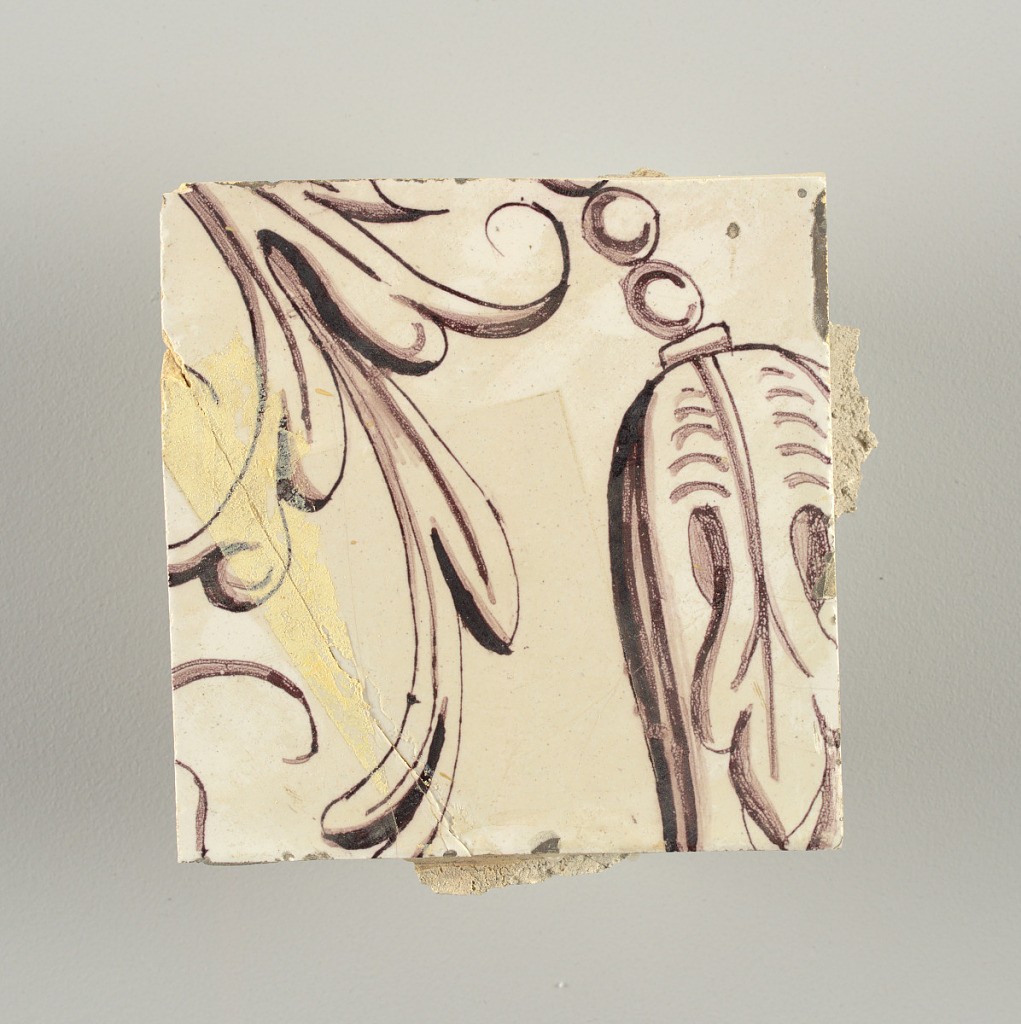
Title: Wall facing
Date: ca. 1725
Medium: tin-glazed earthenware, underglaze
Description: Running design for a frieze or a dado, composed of scrolls of foliage and strapwork, and four repeating motifs--a seated woman in a small upright oval medallion, a putto seated on a rocailled base, and strapwork in axial pattern.  The various panels, A to F, show various repeats of the same design, all being five tiles high and a varying number of tiles wide.